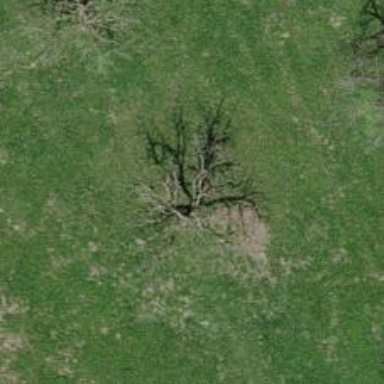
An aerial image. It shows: Agricultural area with broadleaved deciduous trees.